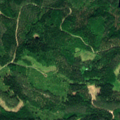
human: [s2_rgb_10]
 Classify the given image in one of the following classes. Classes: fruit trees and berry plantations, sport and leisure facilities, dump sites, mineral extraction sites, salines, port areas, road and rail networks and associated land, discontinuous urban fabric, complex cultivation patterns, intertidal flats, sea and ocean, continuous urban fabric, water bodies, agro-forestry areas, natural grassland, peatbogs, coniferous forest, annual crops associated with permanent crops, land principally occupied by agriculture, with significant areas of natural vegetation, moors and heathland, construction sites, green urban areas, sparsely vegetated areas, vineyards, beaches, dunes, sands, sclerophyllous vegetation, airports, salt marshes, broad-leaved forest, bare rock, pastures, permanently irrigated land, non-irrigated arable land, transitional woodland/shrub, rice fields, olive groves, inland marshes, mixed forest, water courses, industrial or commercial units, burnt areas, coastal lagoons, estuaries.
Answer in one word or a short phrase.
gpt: coniferous forest, mixed forest, transitional woodland/shrub, water bodies